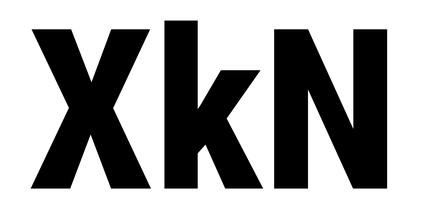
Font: Roboto_Condensed_ExtraBold